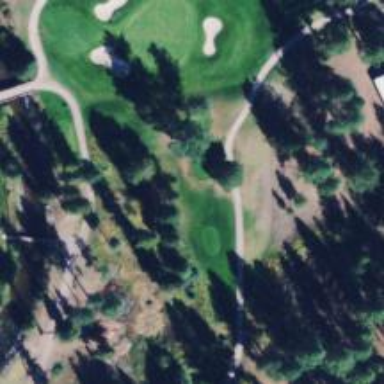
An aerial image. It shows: Golf course surrounded by greenery.